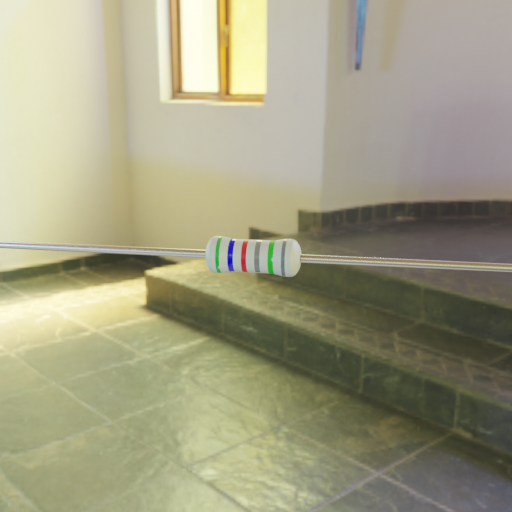
Resistor colour bands (in order): green, blue, red, gray, green, gray